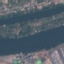
Land use / land cover class: River